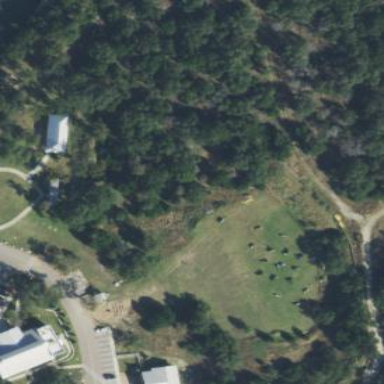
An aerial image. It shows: Grass pitch used for paintball.